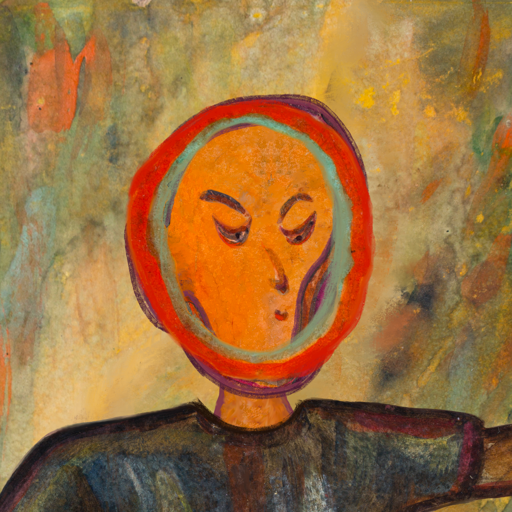
Background: Comrade, Head And Neck Side: Hypocrite_w_Hair, Face Side: Hypocrite, Bust: Mosgoul, Hair Side: Sisters, Head Accessory: Blank, Second Necklace: Blank, Necklace: Blank, Baby: Blank